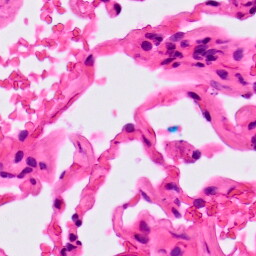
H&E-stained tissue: Lung